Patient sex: M
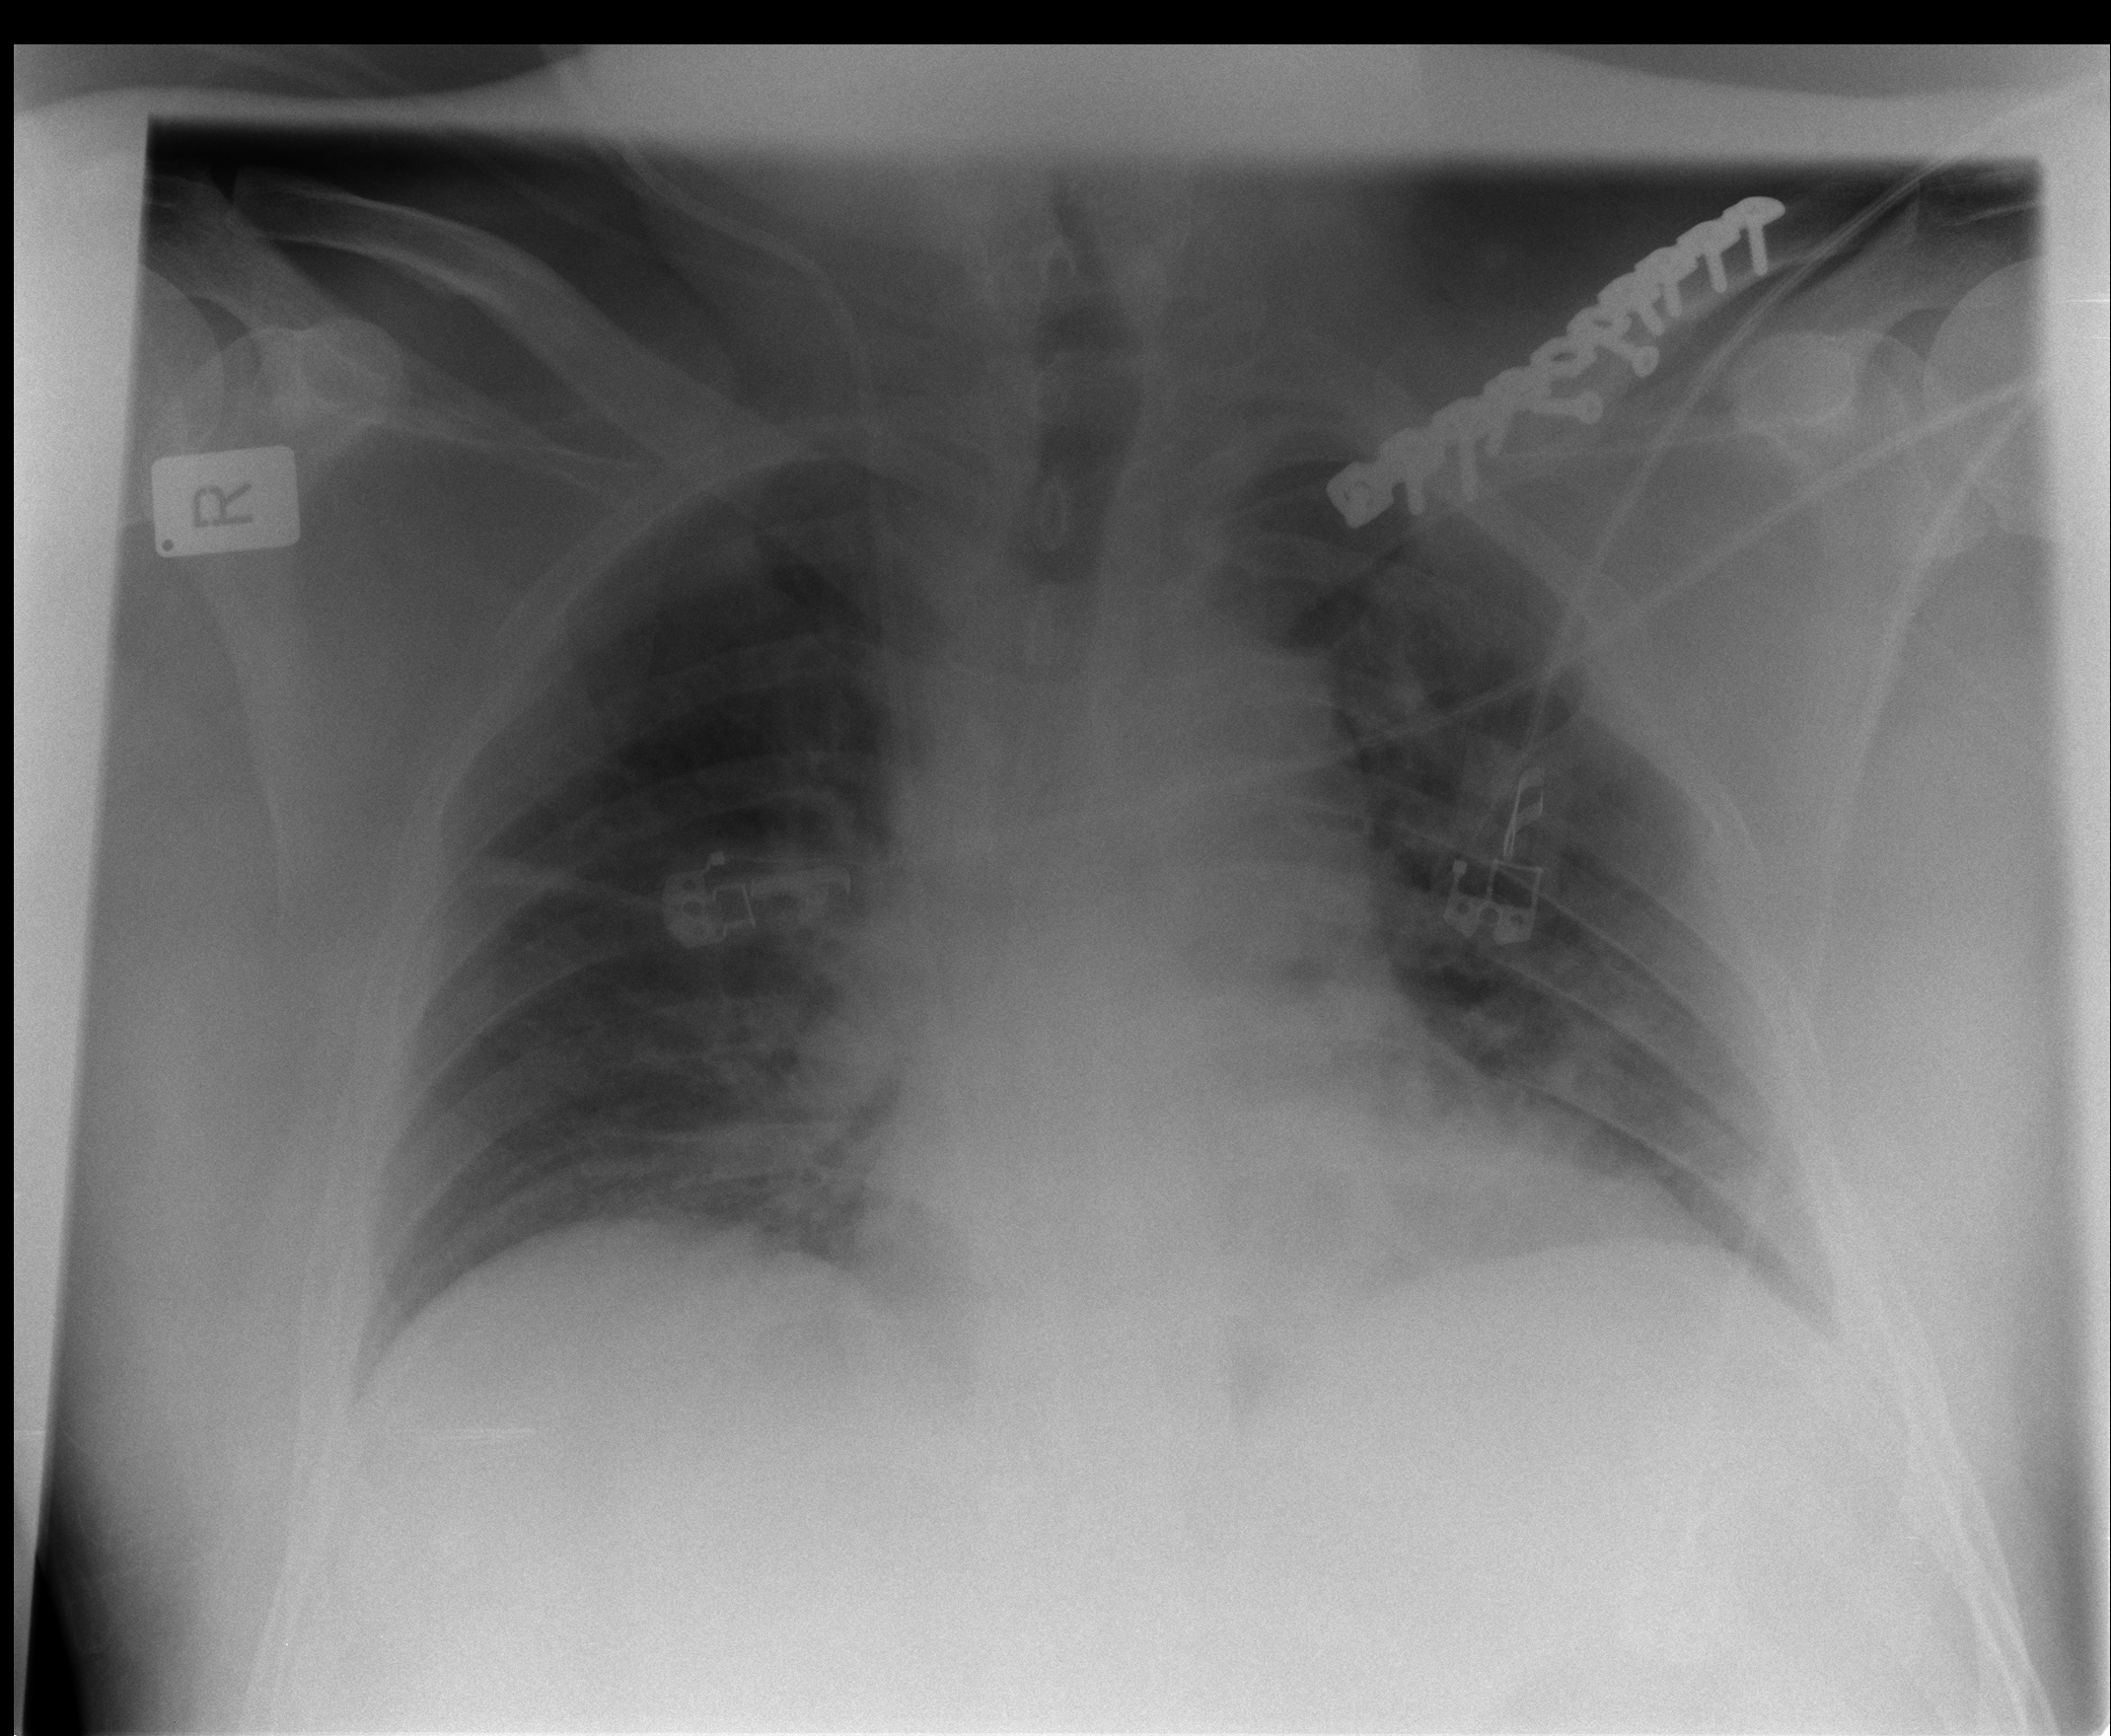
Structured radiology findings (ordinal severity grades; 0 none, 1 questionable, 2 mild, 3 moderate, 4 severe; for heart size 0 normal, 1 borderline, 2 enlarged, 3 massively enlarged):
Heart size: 0
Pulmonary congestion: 2
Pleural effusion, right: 0
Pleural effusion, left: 0
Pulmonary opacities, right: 0
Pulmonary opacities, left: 1
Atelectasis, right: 1
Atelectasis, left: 2